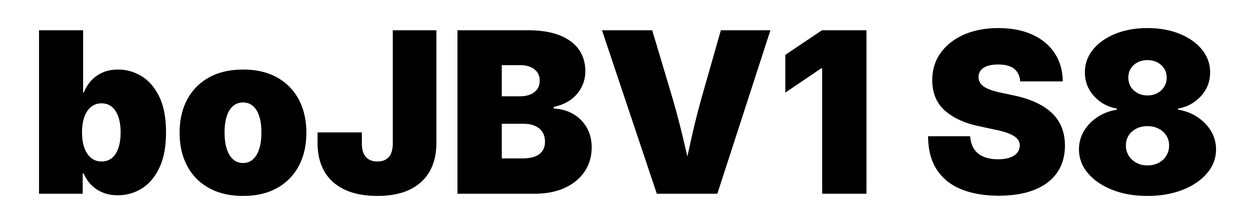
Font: Inter_Black